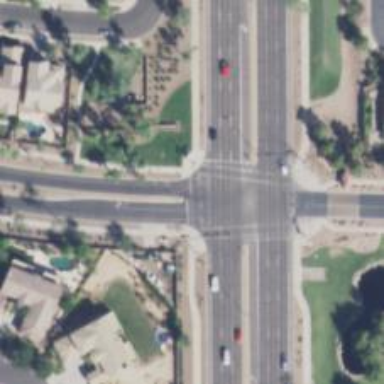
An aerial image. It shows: Crossing on the road.